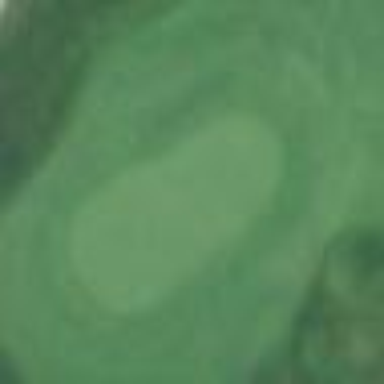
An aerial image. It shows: Picturesque green golfing area with grass land use.